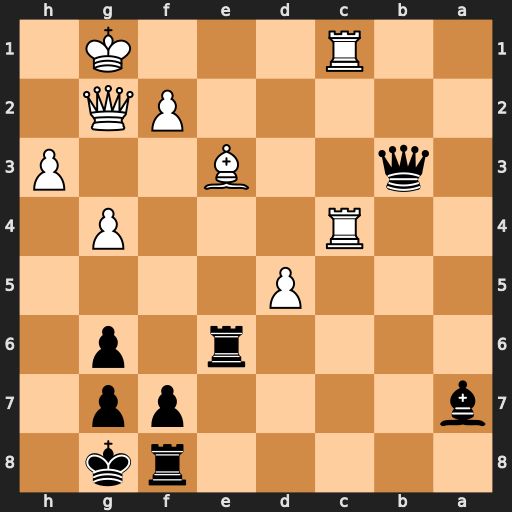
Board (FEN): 5rk1/b4pp1/4r1p1/3P4/2R3P1/1q2B2P/5PQ1/2R3K1
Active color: b
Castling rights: -
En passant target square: -
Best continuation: Rxe3 fxe3 Bxe3+ Kh2 Bxc1